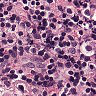
Metastatic tissue present: yes